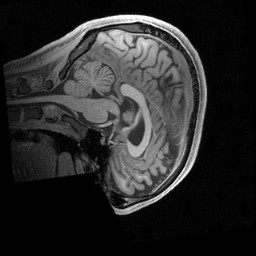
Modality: T1w
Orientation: sagittal
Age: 22
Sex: male
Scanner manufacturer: siemens
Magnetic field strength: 3 T
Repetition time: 2.4 s
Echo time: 0.00224 s